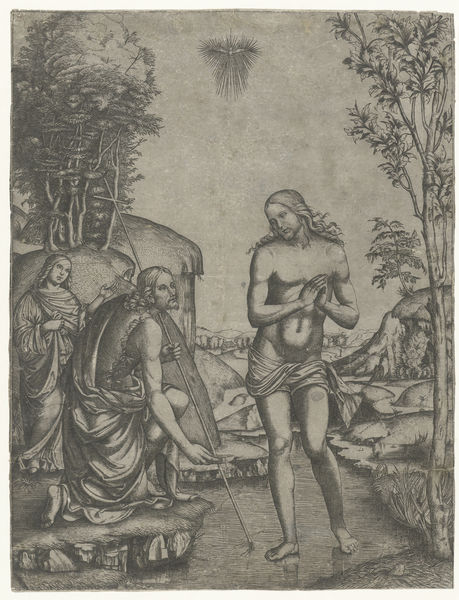
Titel: Doop van Christus in de Jordaan door Johannes de Doper
Künstler: Francesco di Francia
Standort: Amsterdam
Institution: Rijksmuseum
Schlagwörter: christ, arbre, eau, vierge, bâton, miracle, lance, nudité, jean-baptiste